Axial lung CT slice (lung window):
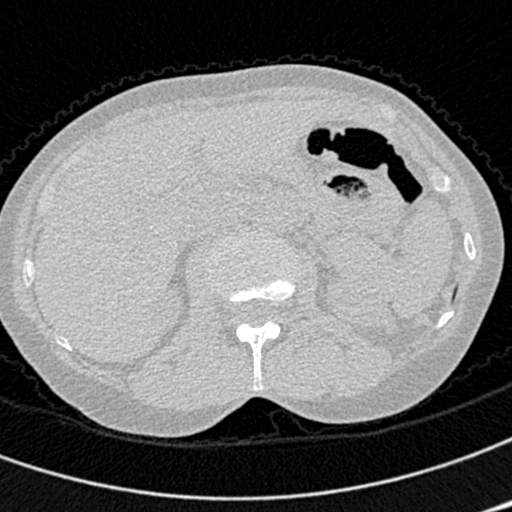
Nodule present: no